Question: CLRS - Chapter 22
> Theorem 22.10In a depth-first search of an undirected graph G, every edge of G is
either a tree edge or a back edge.Proof Let (u,v) be an arbitrary edge of G, and suppose without loss of
generality that u.d < v.d. Then the search must discover and finish v
before it finishes u (while u is gray), since v is on u's adjacency
list. If the first time that the search explores edge (u,v), it is in
the direction from u to v, then v is undiscovered (white) until that
time, for otherwise the search would have explored this edge already
in the direction from v to u. Thus, (u.v) becomes a tree edge. If the
search explores (u,v) first in the direction from v to u, then (u,v)
is a back edge, since u is still gray at the time the edge is first
explored.
I most certainly understand the proof; but not quite convinced with the idea of forward edges.

In the above image, there is a forward edge from the first vertex to the third vertex (first row). The first vertex is the source.
As I understand DFS(S) would include a forward vertex 1 -> 3. (I am obviously wrong, but I need somebody to set me straight!)
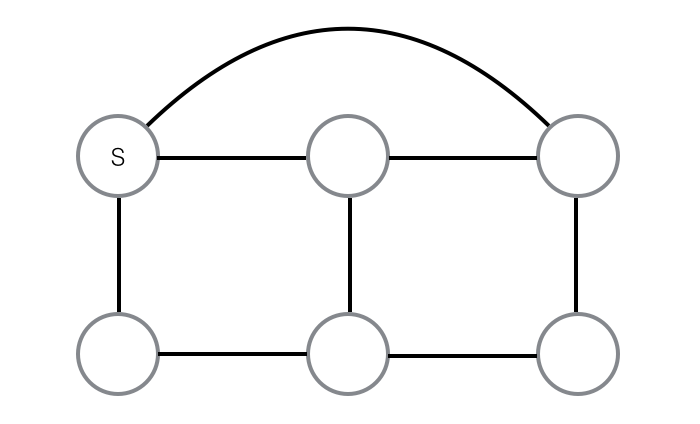
Answer: It looks like you didn't include the definition of "forward edge," so I'll start with the definition I learned.
> Assuming u.d < v.d, DFS labels the edge (u,v) a if
when crossing the edge from u to v, v has already been marked as visited.
Because of that though, I claim that you cannot have forward edges in an undirected graph.
Assume for the sake of contradiction that it was possible. Therefore, the destination node is already marked as visited. Thus, DFS has already gone there and crossed all of the adjacent edges. In particular, . Thus, the edge has already been marked as a certain type of edge and thus won't be marked as a "forward edge".
Because of this, forward edges can only occur in directed graphs.
---
Now, just in case you mixed up "forward edges" and "tree edges", the edge you describe still isn't necessarily a tree edge. It is only a tree edge if when crossing, that was the first time you've visited the destination node. The easy way to think about it in undirected graphs is that when you traverse an edge, it is a back edge if the destination node has been reached already, and a tree edge otherwise.